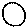
Label: circle